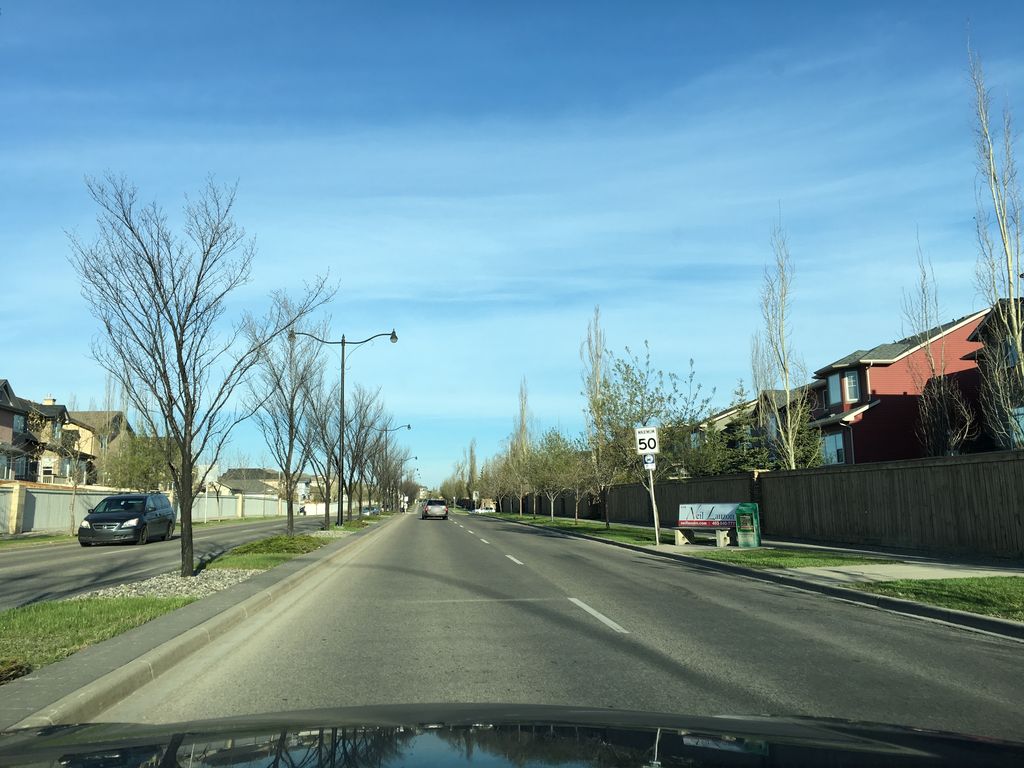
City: calgary